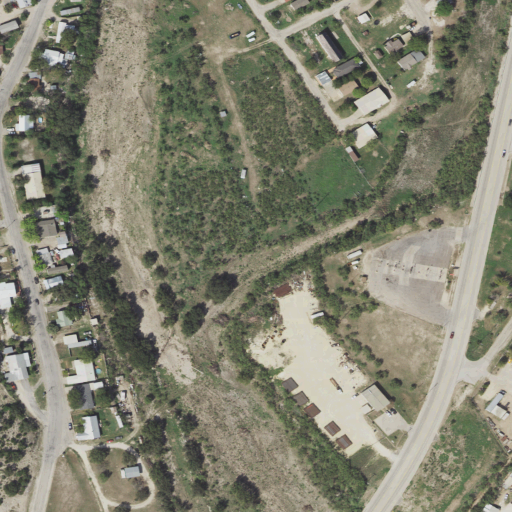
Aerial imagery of valley in Texas named Lowrey Draw containing open development, medium intensity development, low intensity development, high intensity development, and shrub